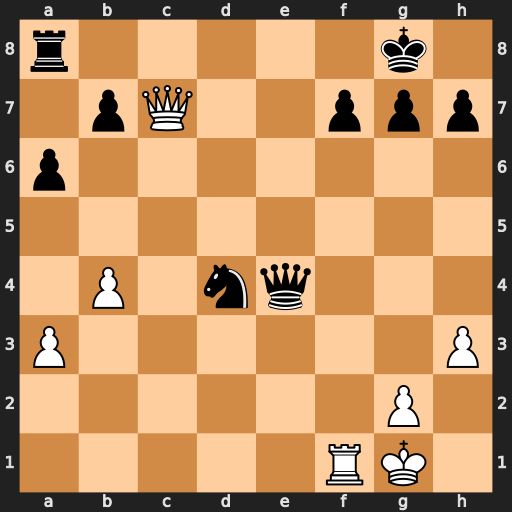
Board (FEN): r5k1/1pQ2ppp/p7/8/1P1nq3/P6P/6P1/5RK1
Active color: w
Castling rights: -
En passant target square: -
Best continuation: Qxf7+ Kh8 Qf8+ Rxf8 Rxf8#